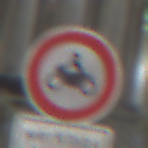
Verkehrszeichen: VerbotKraftraeder
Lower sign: ZeitangabenMitBeschraenkungAufWochentage7
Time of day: Night
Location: Outdoor (Urban)
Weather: PartlyCloudy
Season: NotSpecified
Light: Artificial